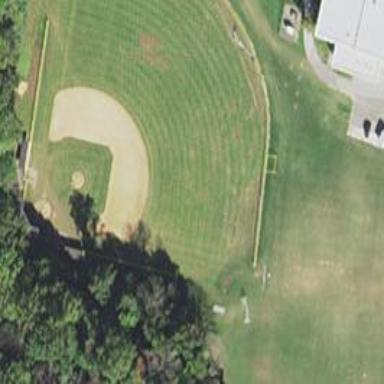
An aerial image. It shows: Baseball pitch for leisure land activities.